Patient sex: M
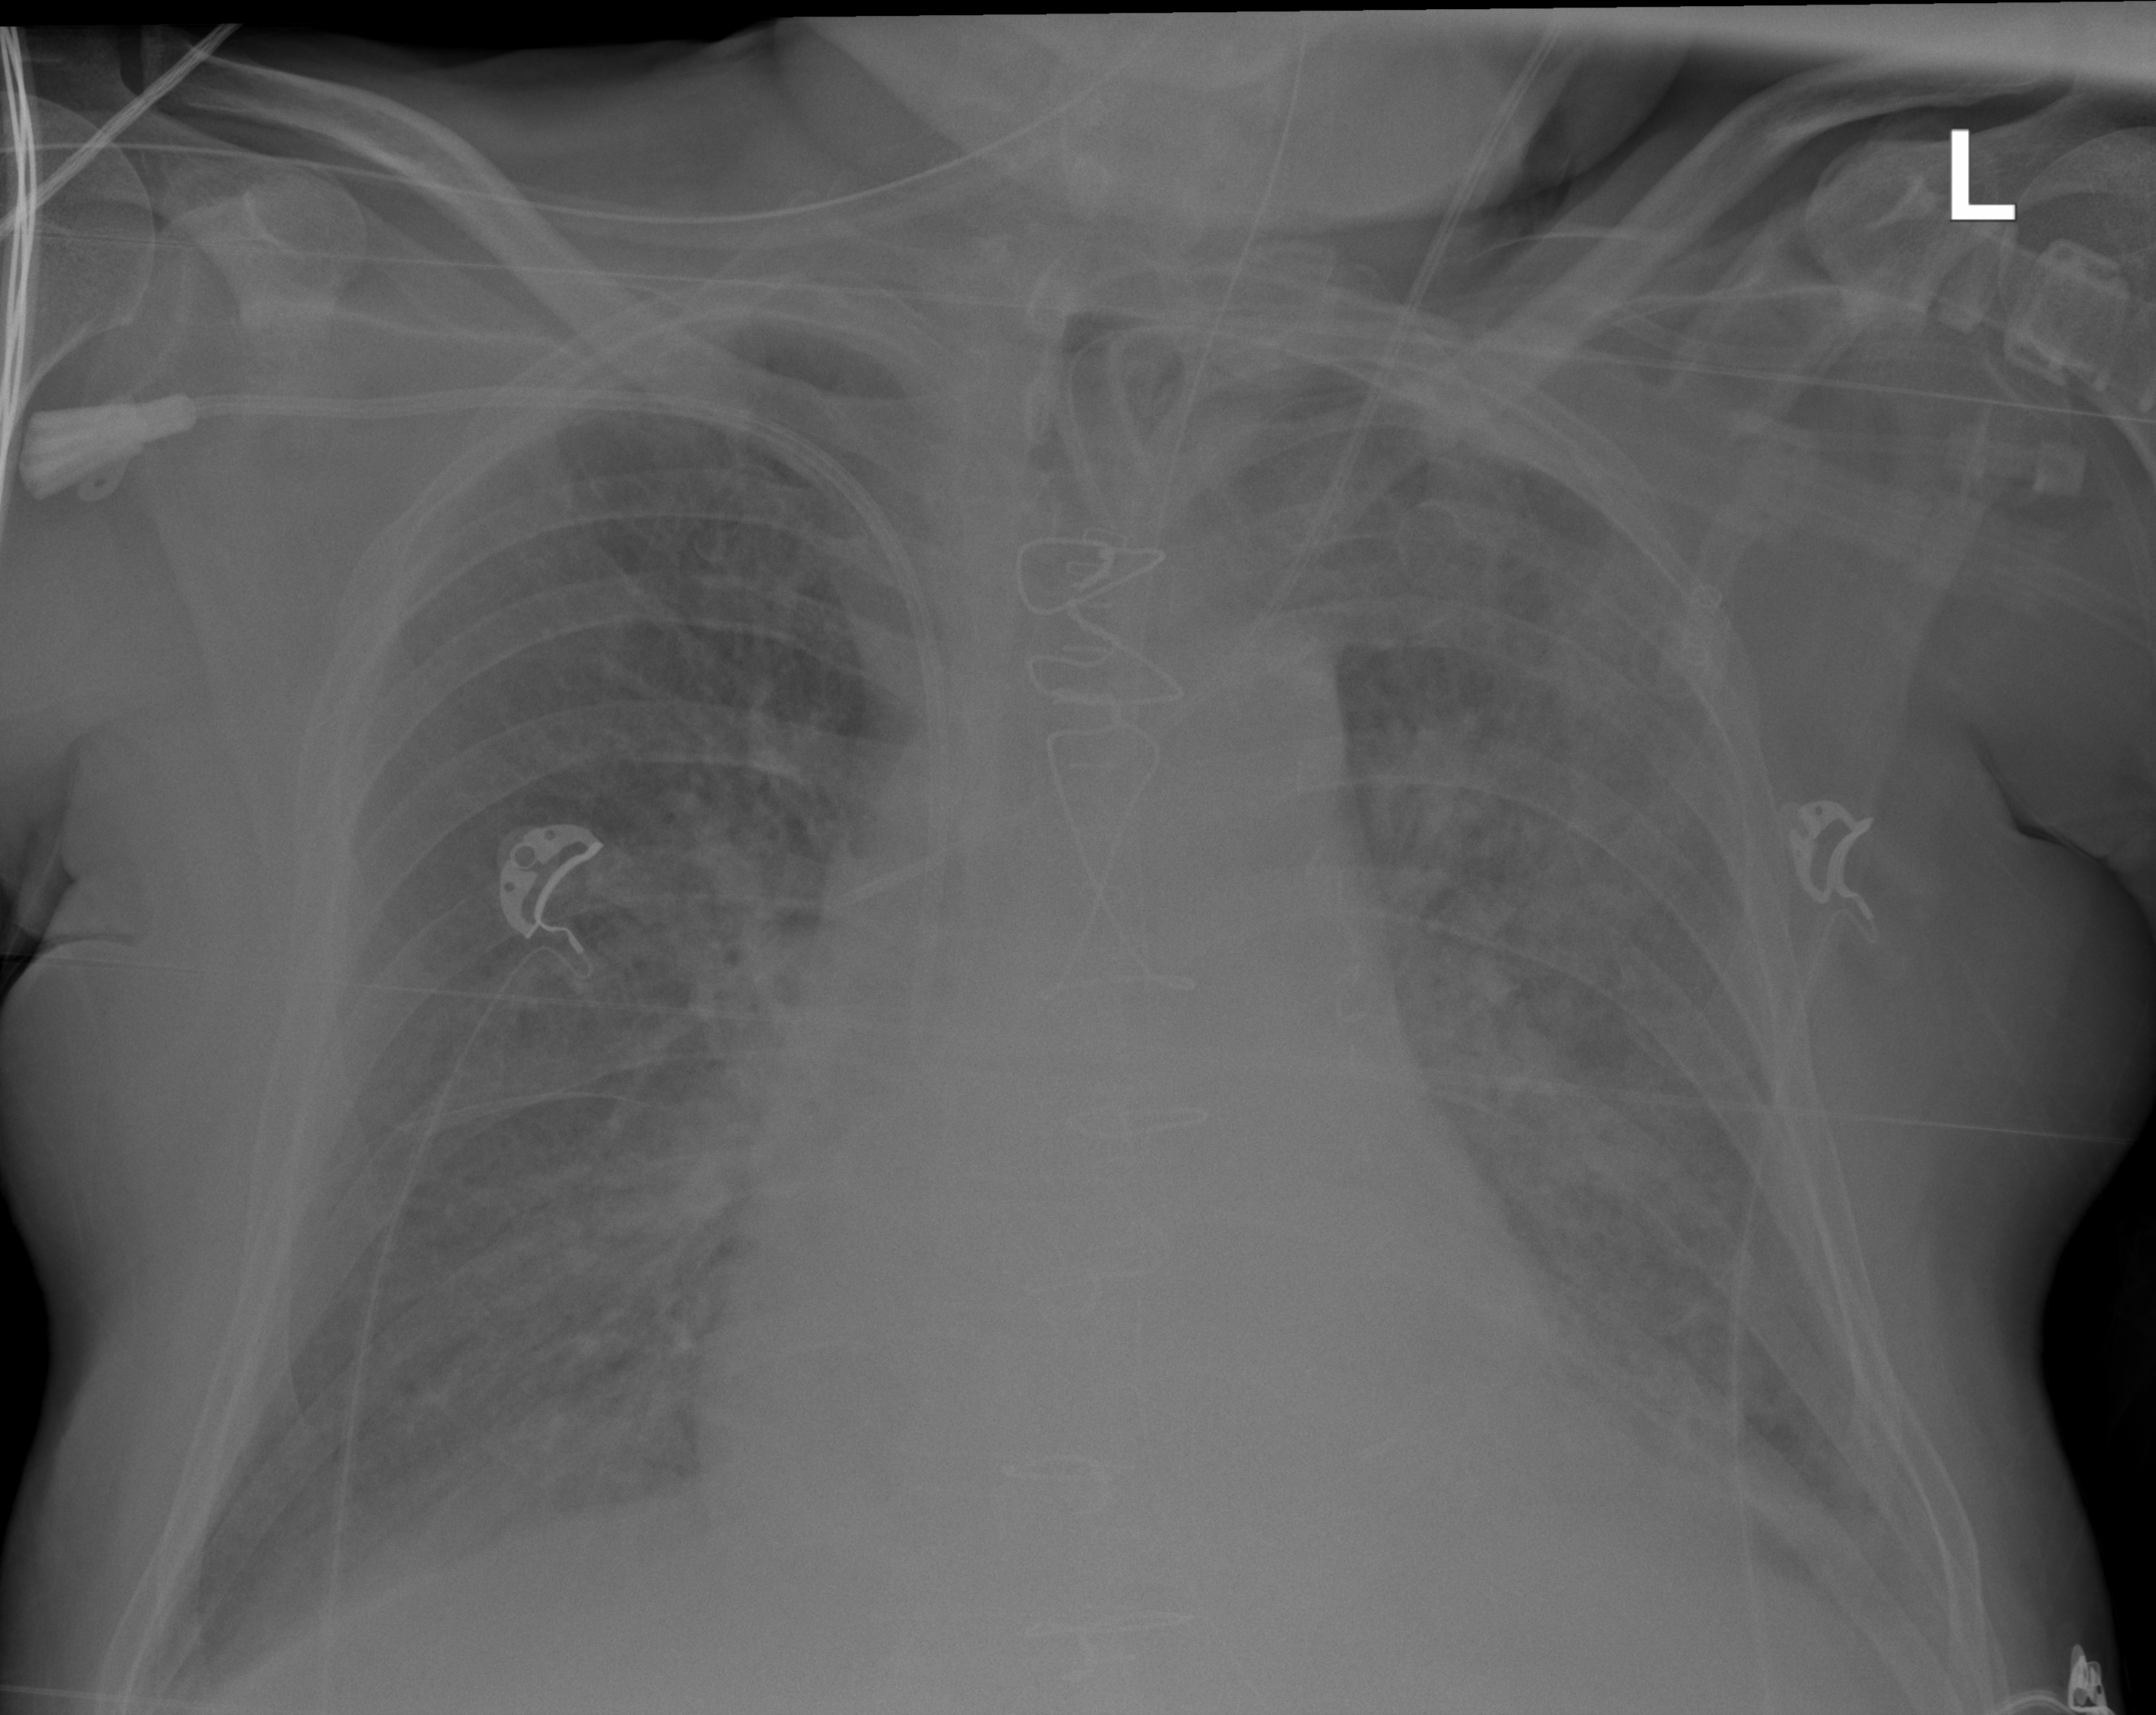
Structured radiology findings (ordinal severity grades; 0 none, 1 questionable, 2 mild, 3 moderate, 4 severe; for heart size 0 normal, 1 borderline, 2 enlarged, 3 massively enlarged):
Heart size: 1
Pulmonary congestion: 2
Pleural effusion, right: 2
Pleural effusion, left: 2
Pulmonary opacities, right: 2
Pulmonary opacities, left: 2
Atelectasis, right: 2
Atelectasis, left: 2